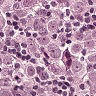
Metastatic tissue present: yes